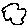
Label: cloud